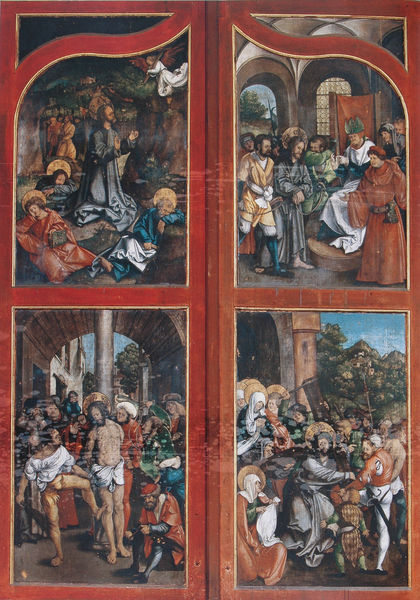
Titel: Hochaltar, Flügel-Außenseiten, Vier Passionsszenen
Künstler: Hans Schäufelein
Standort: Niederlana (Südtirol)
Institution: Pfarrkirche Mariae Himmelfahrt
Schlagwörter: baum, blau, flügel, himmel, mann, bäume, menschen, stadt, bunt, fenster, frau, holz, männer, säule, tür, gebäude, rot, leute, malerei, architektur, bibel, falten, geschichte, herodes, hinrichtung, rahmen, bild, felder, kirche, gold, kelch, gotik, engel, bilder, schlafen, schlafende, bogen, türen, farben, rand, kaiser, papst, soldaten, thron, tafel, detail, geschlossen, tor, vier, burg, kreuz, gefangen, gefangennahme, pilatus, beten, altar, hochaltar, prister, heiligenschein, leben, nimbus, christus, jesus, jesus christus, kreuzigung, leiden, mittelalter, priester, mönch, heiliger, tempel, heilige, jünger, maria, magdalena, petrus, szenen, tempera, sakral, christentum, tritt, altarbild, verkündigung, erlöser, lebensweg, kriche, pontius pilatus, verspottung, spätgotik, aussenflügel, retabel, tafeln, christ, flügelaltar, treten, triptychon, apostel, passion, passionsgeschichte, nimben, ölberg, kreuzweg, tafelmalerei, altarretabel, wandelaltar, altarflügel, geisselung, tafelbilder, kreuztragung, passion christi, wandlung, messias, vier tafeln, leidensgeschichte, paulus, kielbogen, aussentafel, bilderzyklus, bischoff, christusgeschichte, geiselung, geiselung christi, geisselsäule, gelehrten, heiligsprechung, heligenschein, hilige, vier bilder, ölber, gottessohn, gethsemane, sohn gottes, christkind, kreuigung, #christus, schlaften, schlafende+, christkönig, heilland, erretter, jesus von nazaret